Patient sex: M
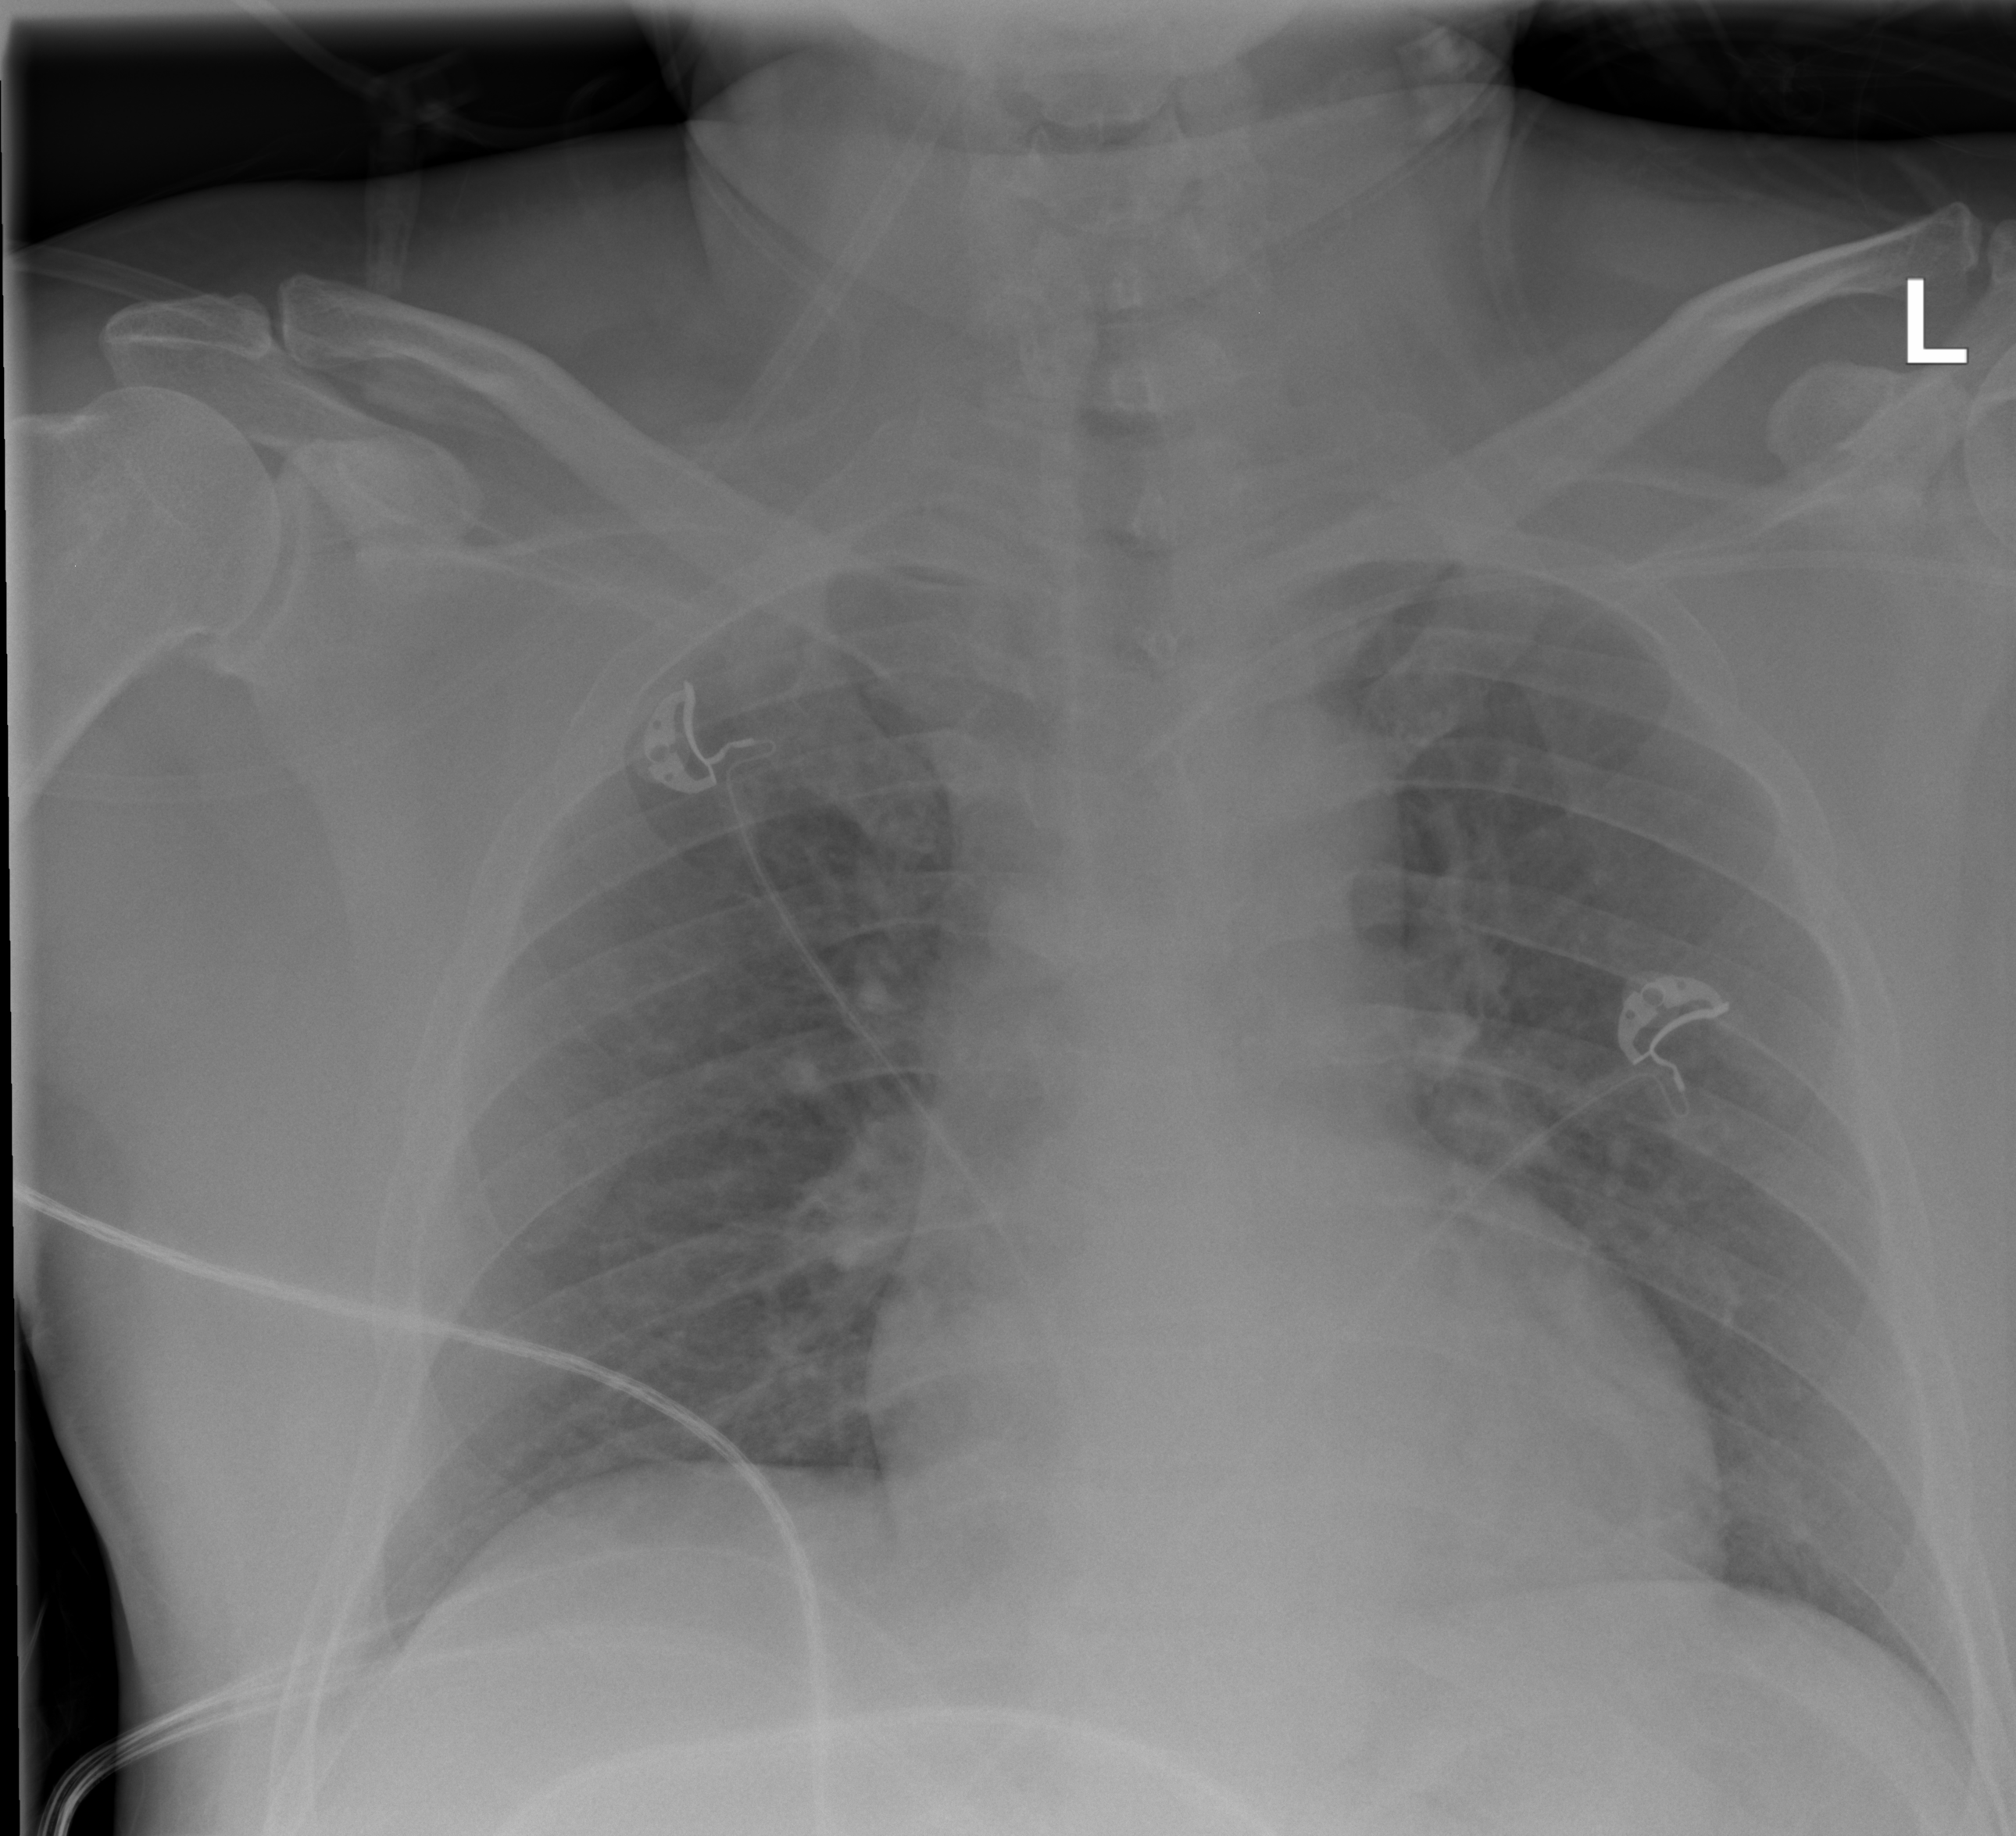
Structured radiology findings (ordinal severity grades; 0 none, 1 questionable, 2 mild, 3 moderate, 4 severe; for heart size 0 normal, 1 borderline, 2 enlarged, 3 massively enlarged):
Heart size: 0
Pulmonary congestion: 0
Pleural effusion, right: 0
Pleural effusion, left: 0
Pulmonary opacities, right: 0
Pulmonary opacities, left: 1
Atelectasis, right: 0
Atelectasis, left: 0